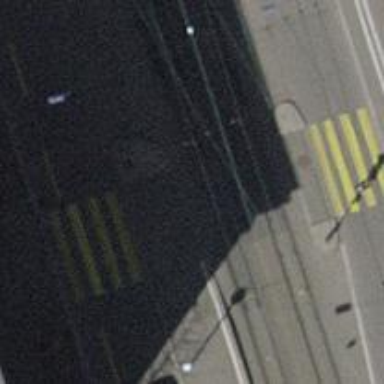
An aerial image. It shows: Kerb barrier.